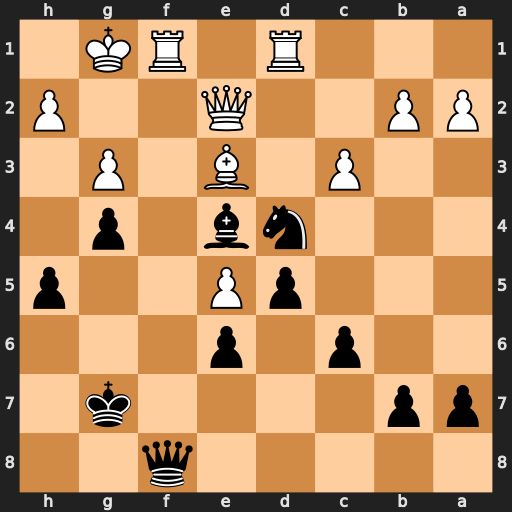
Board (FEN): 5q2/pp4k1/2p1p3/3pP2p/3nb1p1/2P1B1P1/PP2Q2P/3R1RK1
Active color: b
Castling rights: -
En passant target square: -
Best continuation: Nxe2#